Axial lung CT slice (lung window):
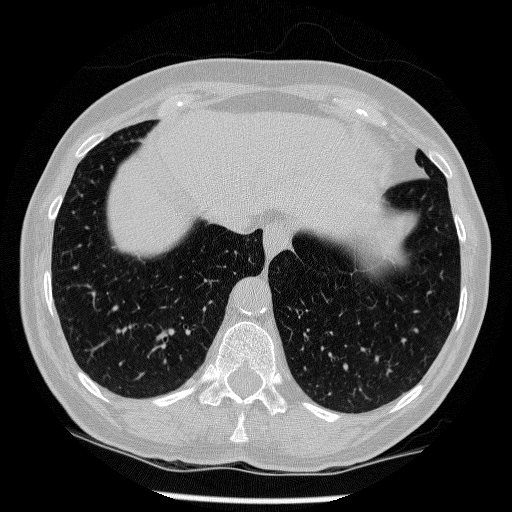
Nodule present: no